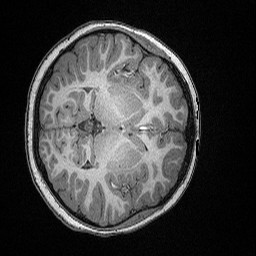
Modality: T1w
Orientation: axial
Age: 74
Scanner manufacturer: siemens
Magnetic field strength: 3 T
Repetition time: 2.5 s
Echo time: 0.00347 s